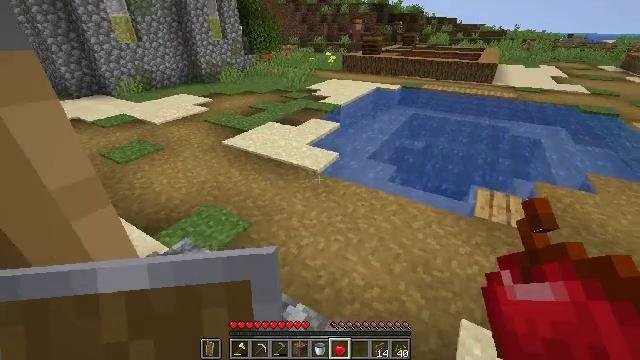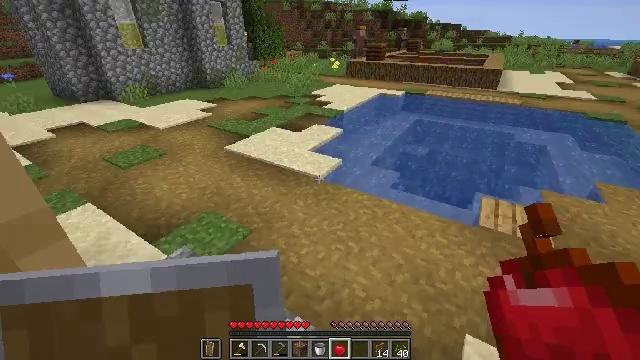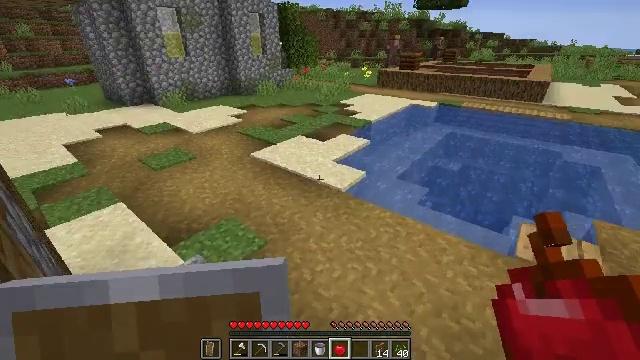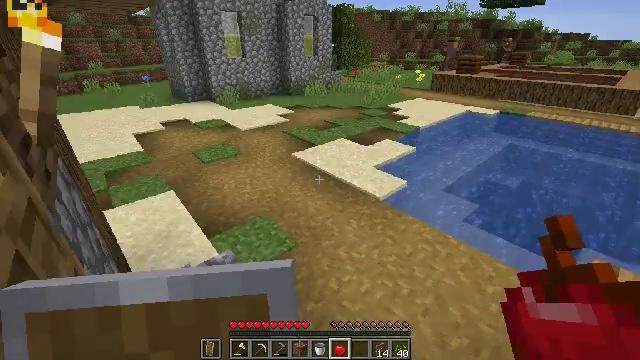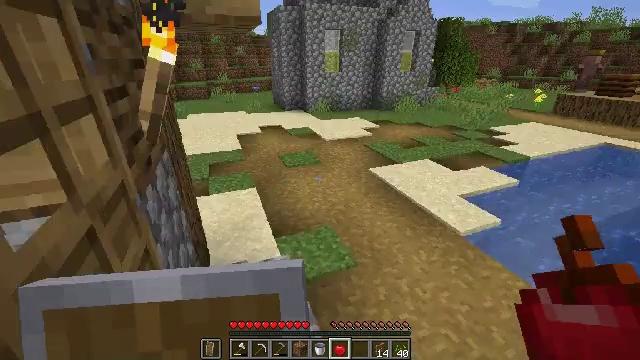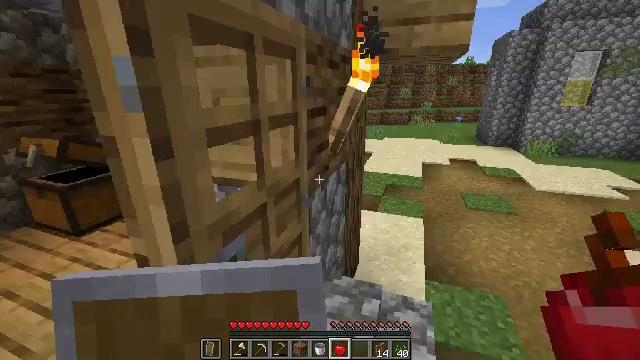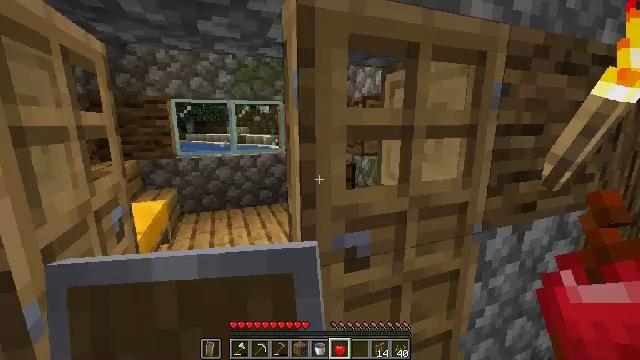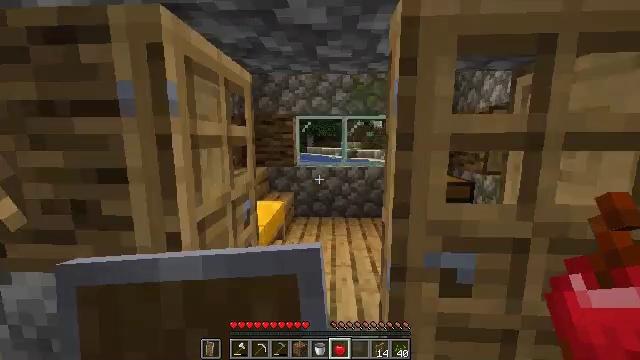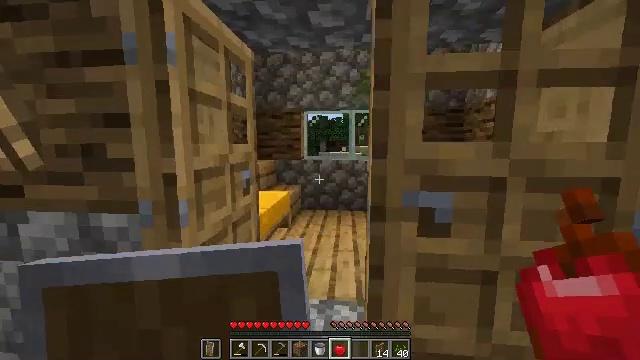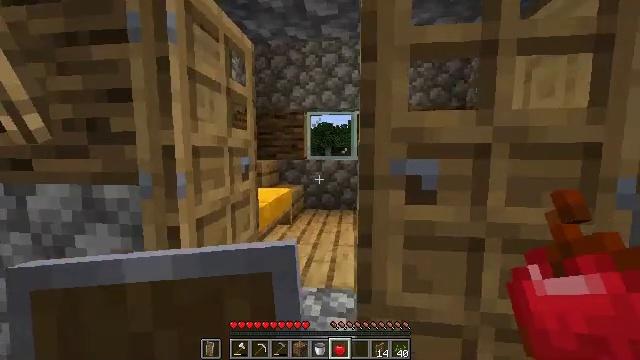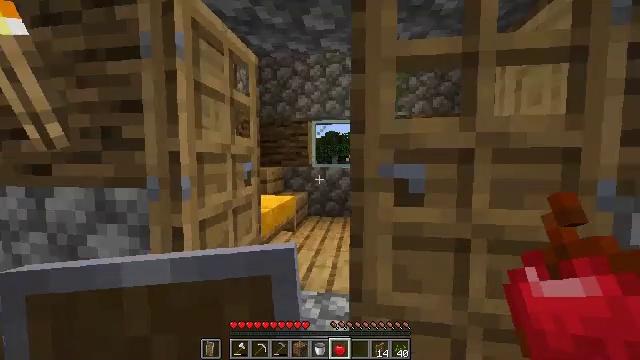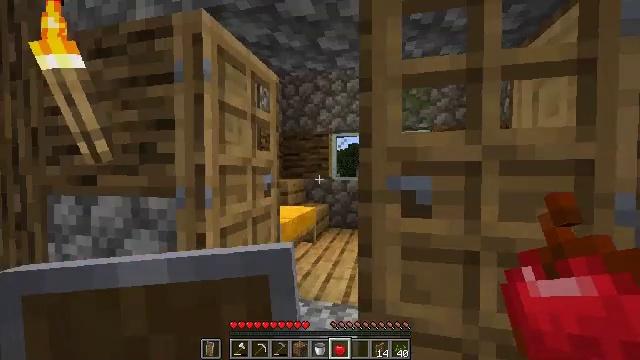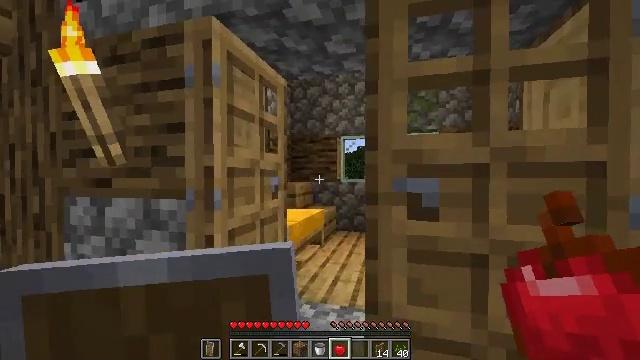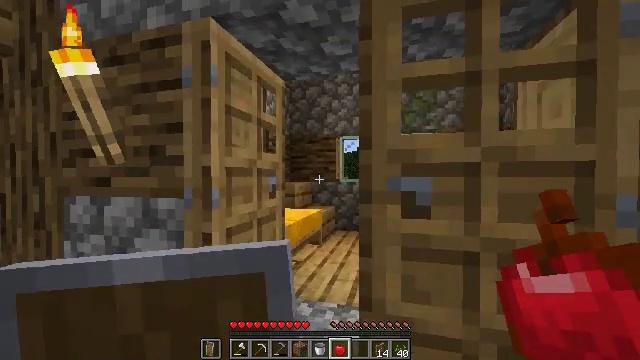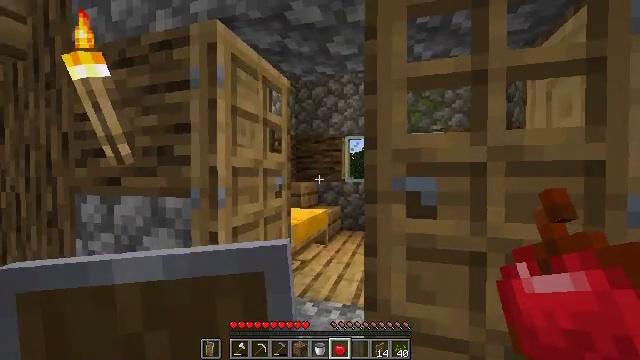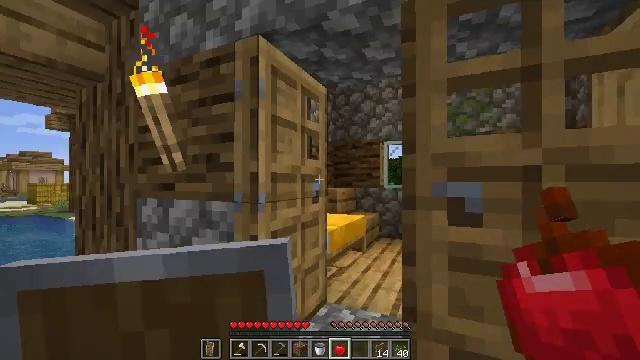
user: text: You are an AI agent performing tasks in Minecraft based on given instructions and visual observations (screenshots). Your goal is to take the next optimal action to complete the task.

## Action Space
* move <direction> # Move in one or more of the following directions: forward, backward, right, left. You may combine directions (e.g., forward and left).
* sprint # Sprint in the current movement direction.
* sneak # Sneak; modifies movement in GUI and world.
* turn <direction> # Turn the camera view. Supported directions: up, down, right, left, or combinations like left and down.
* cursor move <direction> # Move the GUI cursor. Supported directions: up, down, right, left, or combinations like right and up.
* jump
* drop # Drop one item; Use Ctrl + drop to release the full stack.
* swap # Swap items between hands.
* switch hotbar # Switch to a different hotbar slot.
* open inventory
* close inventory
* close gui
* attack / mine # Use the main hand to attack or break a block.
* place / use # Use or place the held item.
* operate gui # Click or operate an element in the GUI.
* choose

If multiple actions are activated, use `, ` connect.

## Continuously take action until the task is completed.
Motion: motion action
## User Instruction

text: Collect wheat crops.
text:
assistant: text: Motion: move forward and move right, turn up
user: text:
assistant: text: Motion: move forward and move right, turn left and up
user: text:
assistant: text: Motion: move forward and move right, turn left
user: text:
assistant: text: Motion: move forward and move right, turn left and up
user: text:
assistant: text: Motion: move forward and move right, turn left and up
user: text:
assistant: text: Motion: move right, turn left and up
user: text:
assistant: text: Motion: turn left and up
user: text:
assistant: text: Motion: turn left and up
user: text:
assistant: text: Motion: turn left and up
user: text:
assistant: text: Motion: turn left and up
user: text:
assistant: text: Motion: turn left and up
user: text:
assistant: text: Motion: turn left
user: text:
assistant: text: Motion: no_op
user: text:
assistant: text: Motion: turn left
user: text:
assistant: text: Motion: turn left and up
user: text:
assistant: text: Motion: turn left
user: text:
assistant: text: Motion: turn left, use / place
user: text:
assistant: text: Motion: turn left and down, use / place
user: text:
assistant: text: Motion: turn left and down, use / place
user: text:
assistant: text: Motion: turn left and down
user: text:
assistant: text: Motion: move forward, turn left and down
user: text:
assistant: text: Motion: move forward, turn left and down
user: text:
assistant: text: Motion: move forward, turn left and down
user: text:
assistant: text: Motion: move forward, sprint
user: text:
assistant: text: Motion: move forward, sprint
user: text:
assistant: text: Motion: move forward, sprint
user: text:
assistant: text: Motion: move forward, sprint, turn right
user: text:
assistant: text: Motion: move forward, sprint, turn right and down
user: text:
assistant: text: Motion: move forward, sprint, turn left and down
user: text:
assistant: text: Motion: move forward, sprint, turn left and down